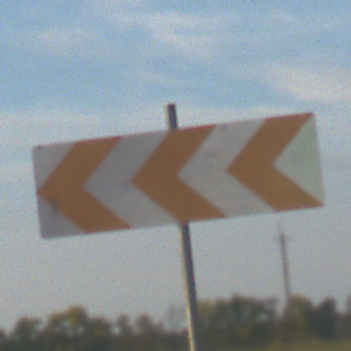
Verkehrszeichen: RichtungstafelnInKurvenGrossRechts
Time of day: SunriseSunset
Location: Outdoor (Nature)
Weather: PartlyCloudy
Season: NotSpecified
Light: Natural